Question: I've been using Yeoman 0.9 up until yesterday when I decided to use the beta 1.0 release on OS X. I use Yeoman to develop an angular app.
With the Yeoman 0.9-->1.0 migration of my app done and working, I'm now keen to extend the dev server fired up by to allow me to make cross-domain calls to an API developed by another team, hosted on another server, where they've already allowed cross-domain calls. Up to now we've been using a fake http backend courtesy of angular.js.
If anyone's reading this looking for a quick solution, we got cross-domain calls working by passing the option to Chrome from the command line using <URL> and we can't get Chrome to fire up as a new instance anyway.
Through some digging I found <URL> giving me a pretty good idea on what I need to do to get allowing cross-domain calls.
It essentially involves adding a middleware component to connect to allow alter the headers so that "Access-Control-Allow-Origin" is set to "*" or whatever one likes.
Knowing nothing about Node.js, I can see the change alluded to in the post needs to be made somewhere in the many files created by Yeoman, but where? I've done some raw string searches for "app.configure" and "connect.listen" within the "node_modules" directory set up by Yeoman but I come up with a number of hits, most of which are from examples bundled with the modules and it isn't clear to me which I should edit. In case it helps, here's a snapshot of the directory structure for my angular app:

If anyone can give me some pointers on where these changes may be made I'd really appreciate it!
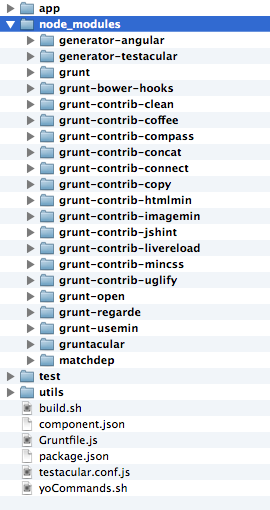
Answer: Solved sans messing around with node using the approach in this github pull request: <URL>